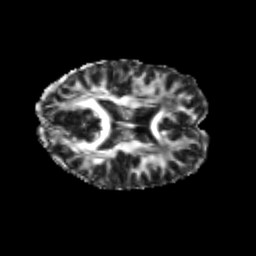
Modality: FA
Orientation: axial
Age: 25
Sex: female
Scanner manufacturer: siemens
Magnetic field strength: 3 T
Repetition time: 3.5 s
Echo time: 0.104 s